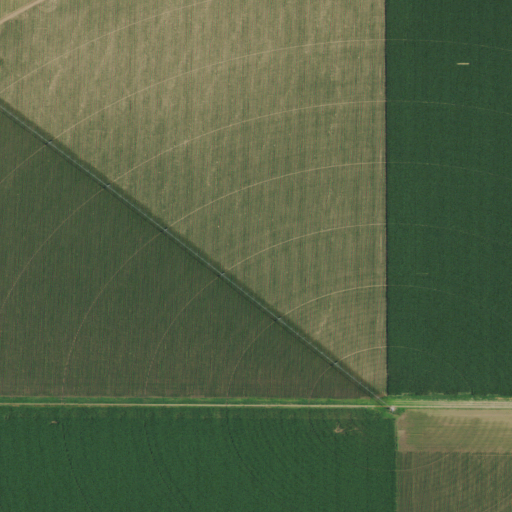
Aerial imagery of plain(s) in Nebraska named Dutch Flats containing only cultivated crops